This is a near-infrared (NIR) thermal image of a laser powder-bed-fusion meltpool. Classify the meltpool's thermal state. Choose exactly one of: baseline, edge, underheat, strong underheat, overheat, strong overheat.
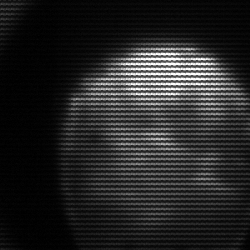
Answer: edge